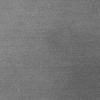
Atmospheric dust classification: dusty